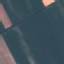
Label: AnnualCrop